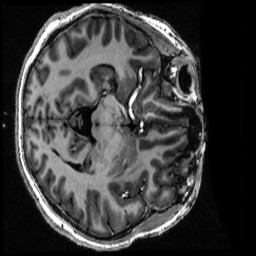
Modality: MP2RAGE
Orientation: axial
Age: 29
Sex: female
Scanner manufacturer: siemens
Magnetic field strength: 6.98 T
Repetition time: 6 s
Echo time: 0.00283 s